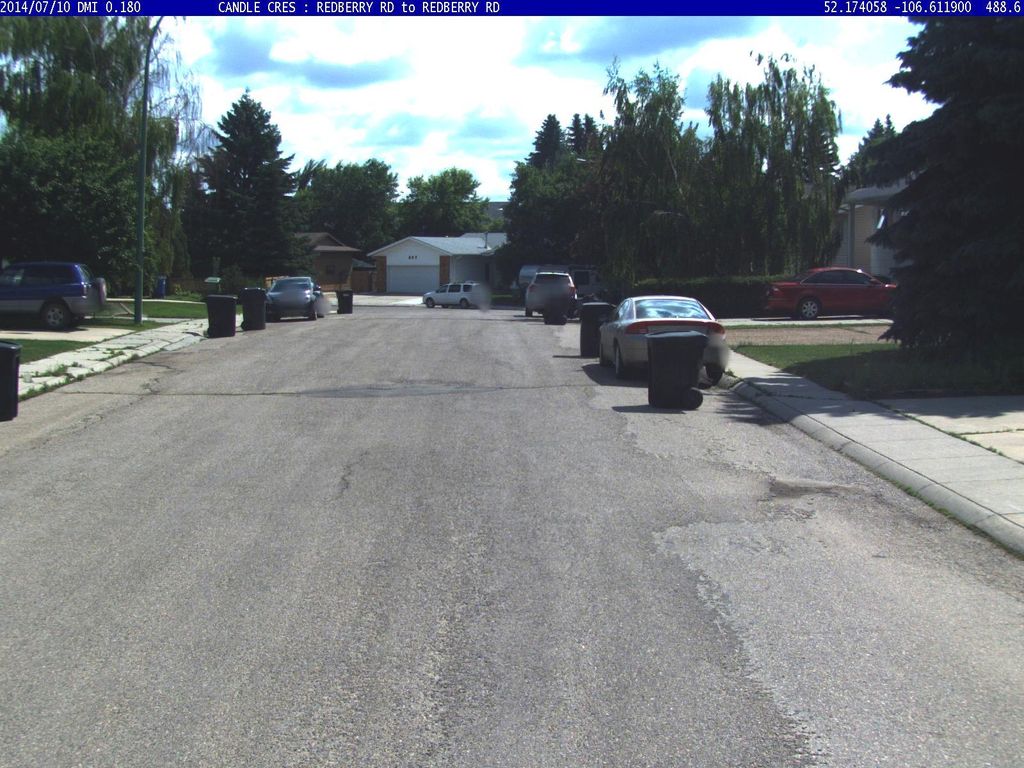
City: saskatoon